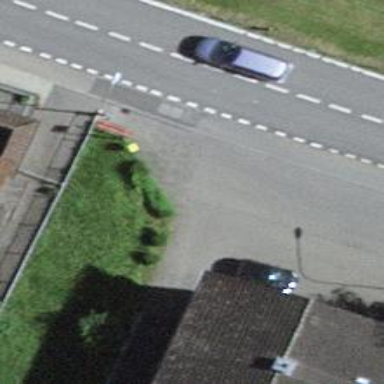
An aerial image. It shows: Post box is visible.